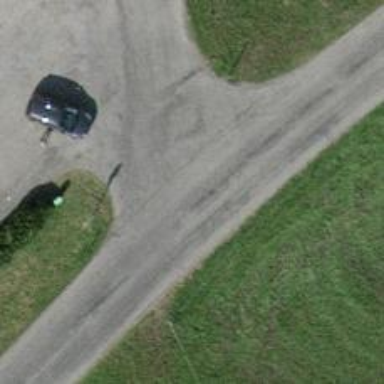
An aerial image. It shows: Unclassified road with asphalt surface.